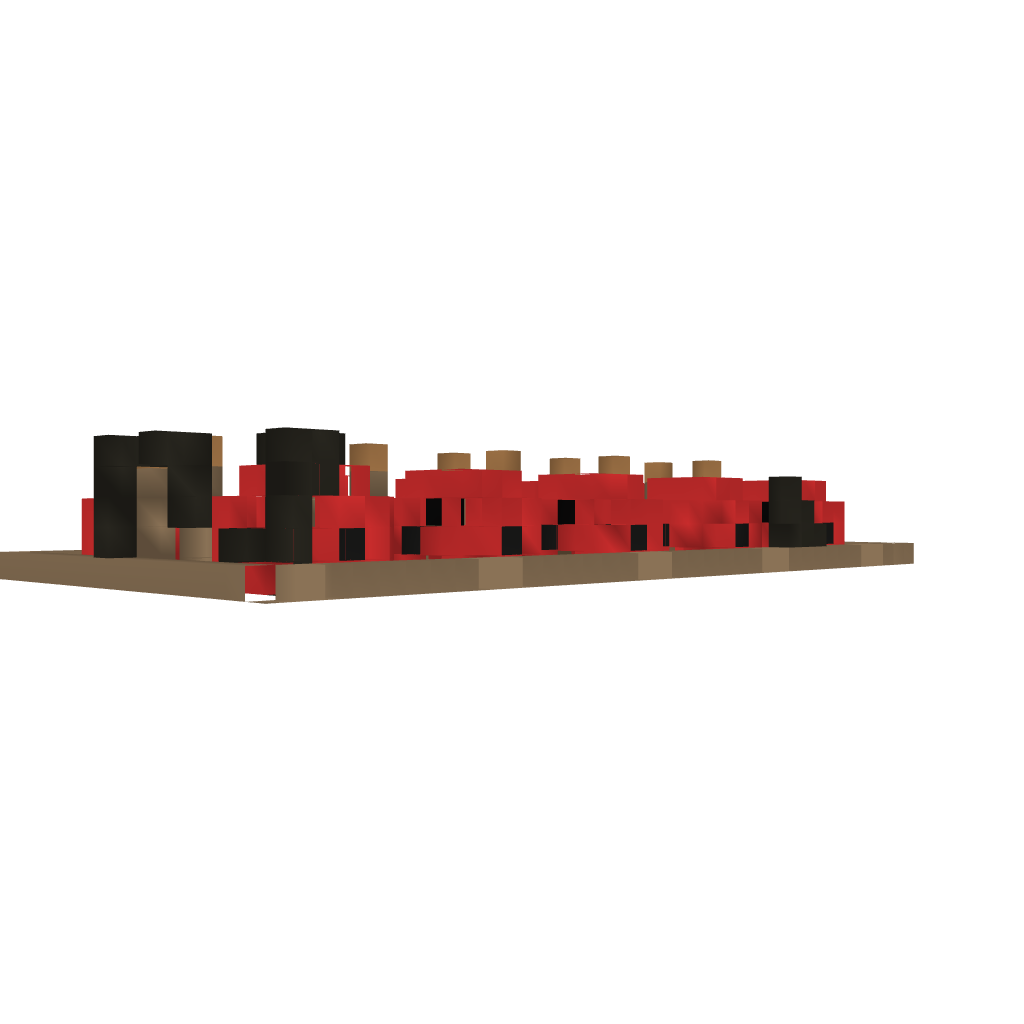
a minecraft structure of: Mushroom Village